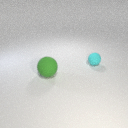
small cyan rubber sphere behind large green rubber sphere